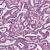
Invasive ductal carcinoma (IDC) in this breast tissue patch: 1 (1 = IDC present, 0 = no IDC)